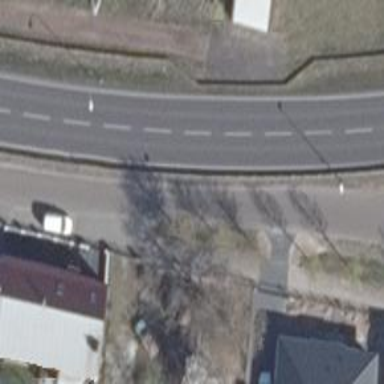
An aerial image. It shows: Paved road in living street.